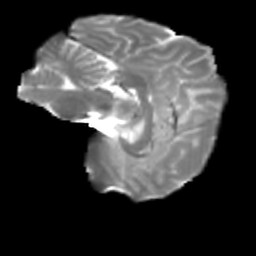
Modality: T2w
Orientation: sagittal
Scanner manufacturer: siemens
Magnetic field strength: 3 T
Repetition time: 4 s
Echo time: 0.0594 s